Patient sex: M
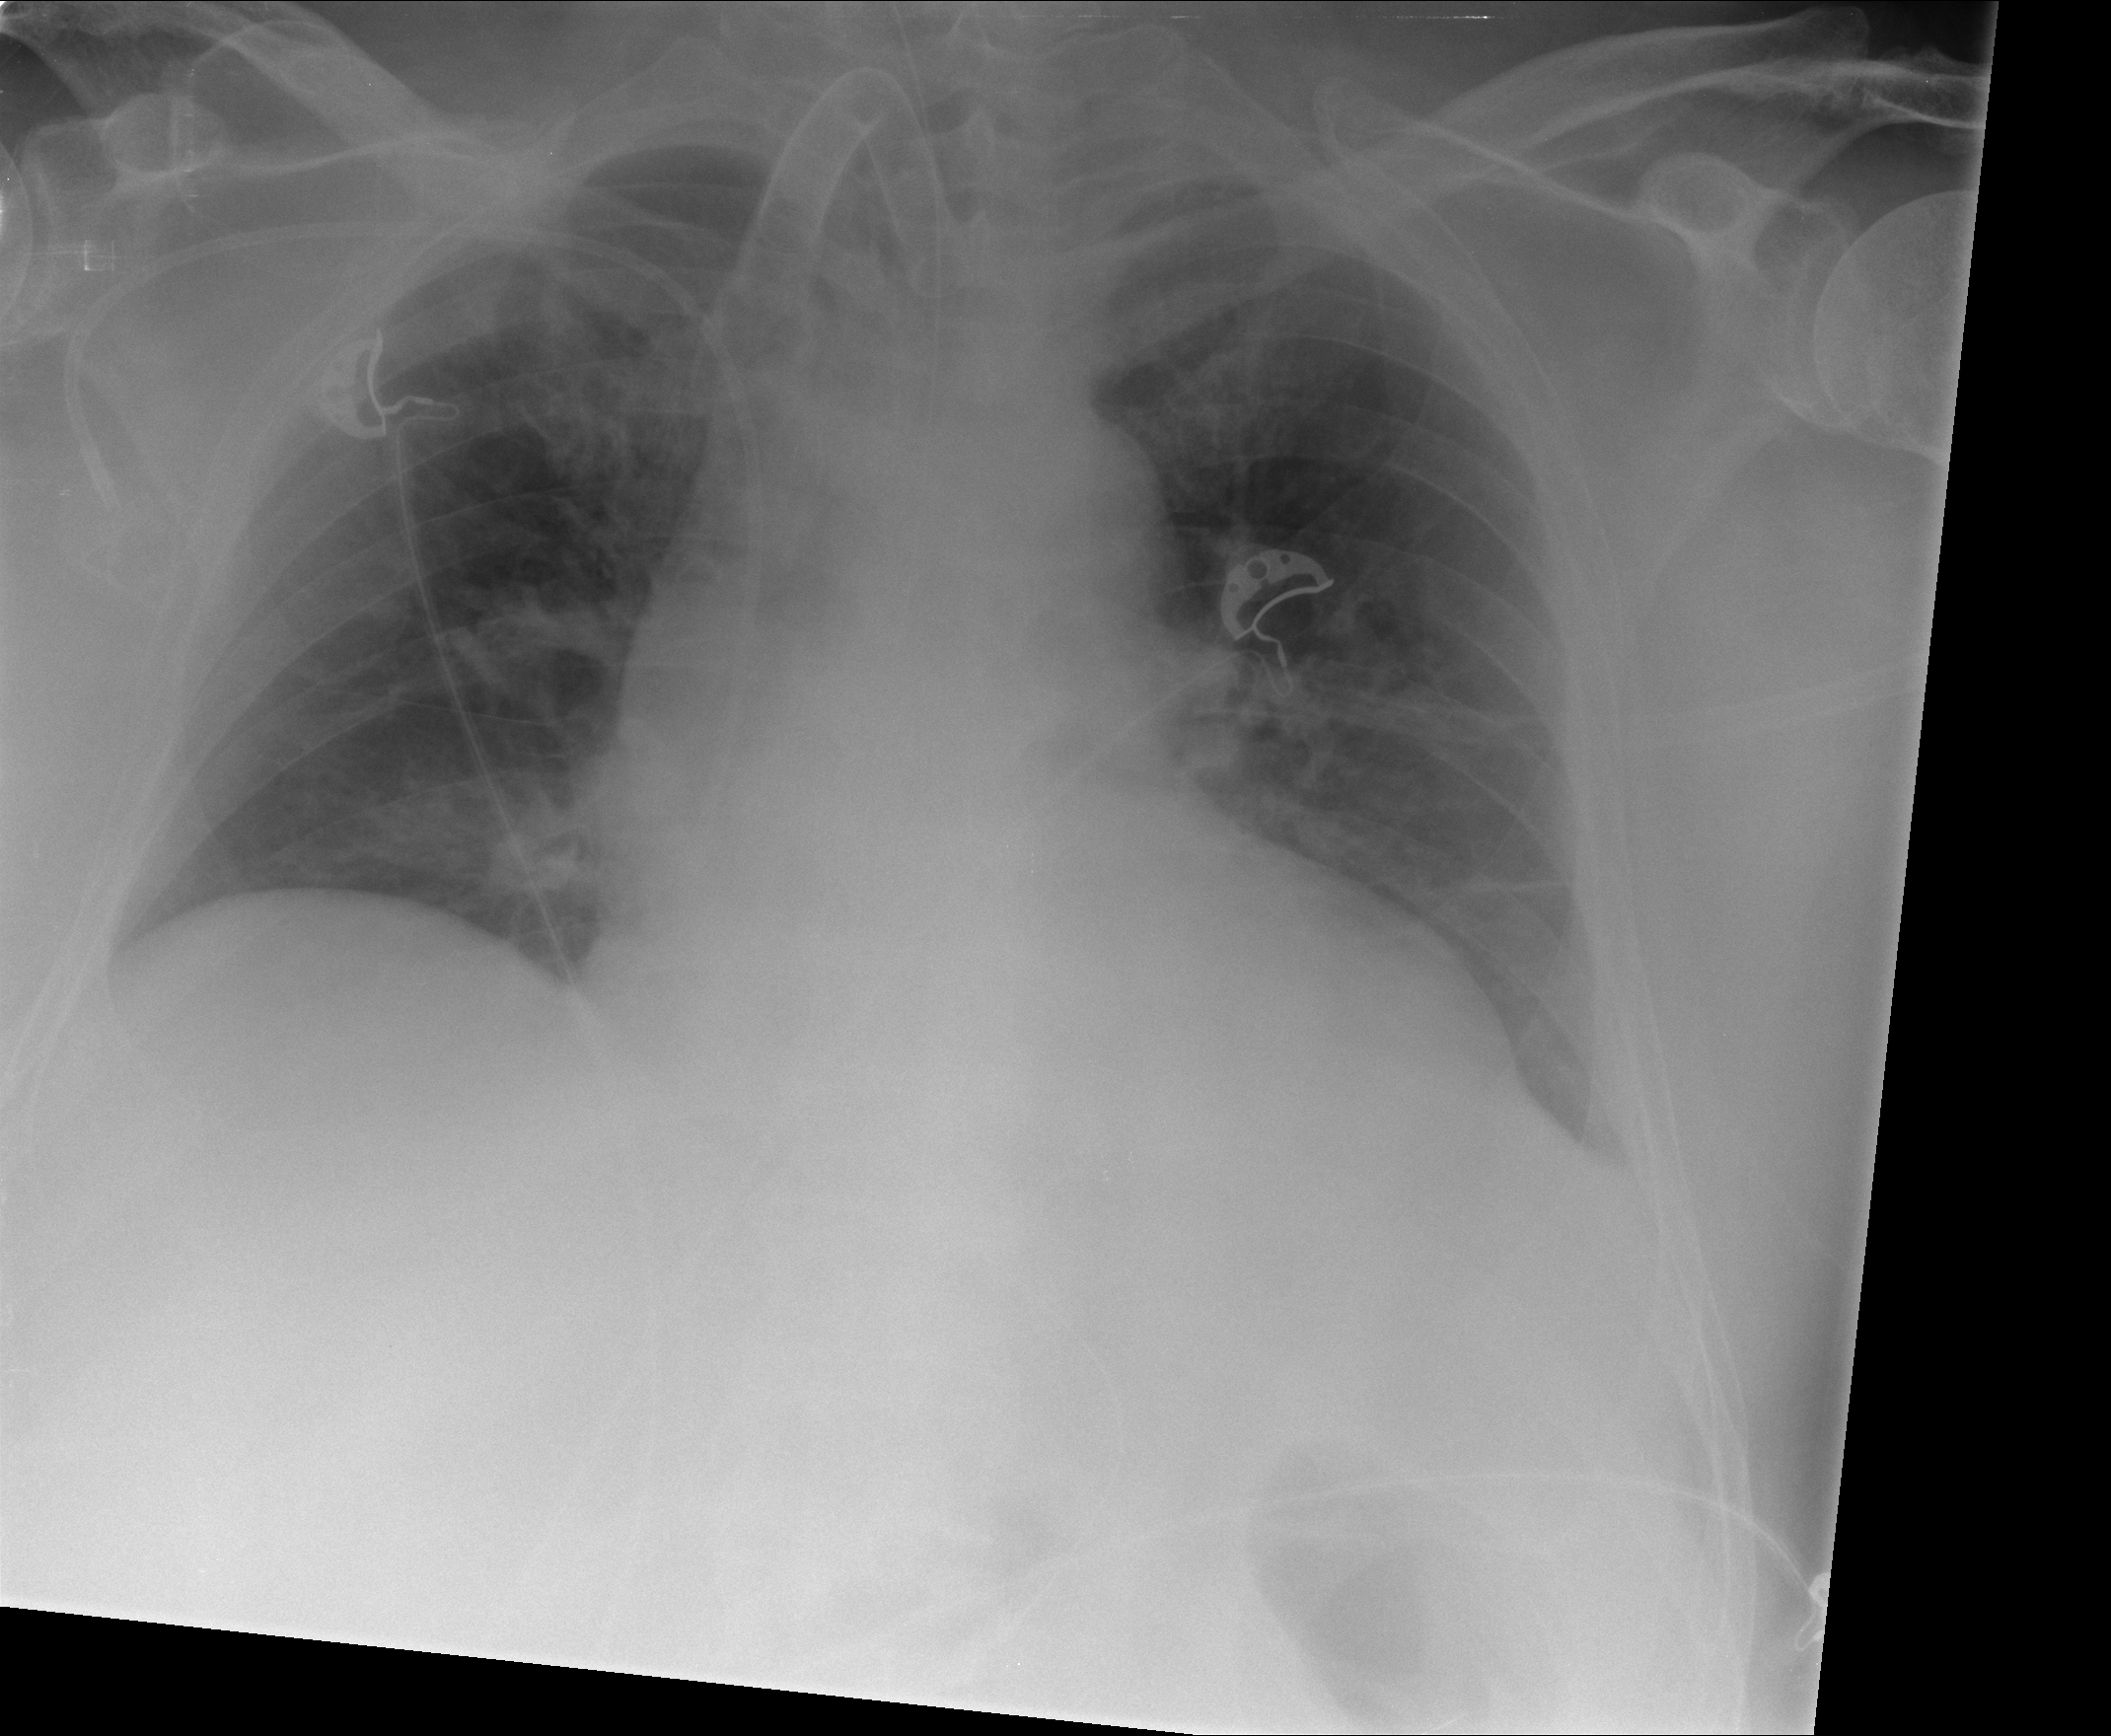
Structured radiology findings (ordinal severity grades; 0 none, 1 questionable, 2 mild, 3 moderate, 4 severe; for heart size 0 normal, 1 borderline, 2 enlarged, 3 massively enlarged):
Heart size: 2
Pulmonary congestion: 2
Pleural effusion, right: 2
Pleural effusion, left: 2
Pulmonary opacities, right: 0
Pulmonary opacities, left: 0
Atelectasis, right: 0
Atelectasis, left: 2